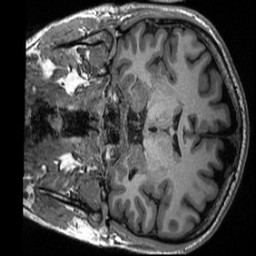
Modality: T1w
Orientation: coronal
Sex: male